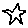
Label: star